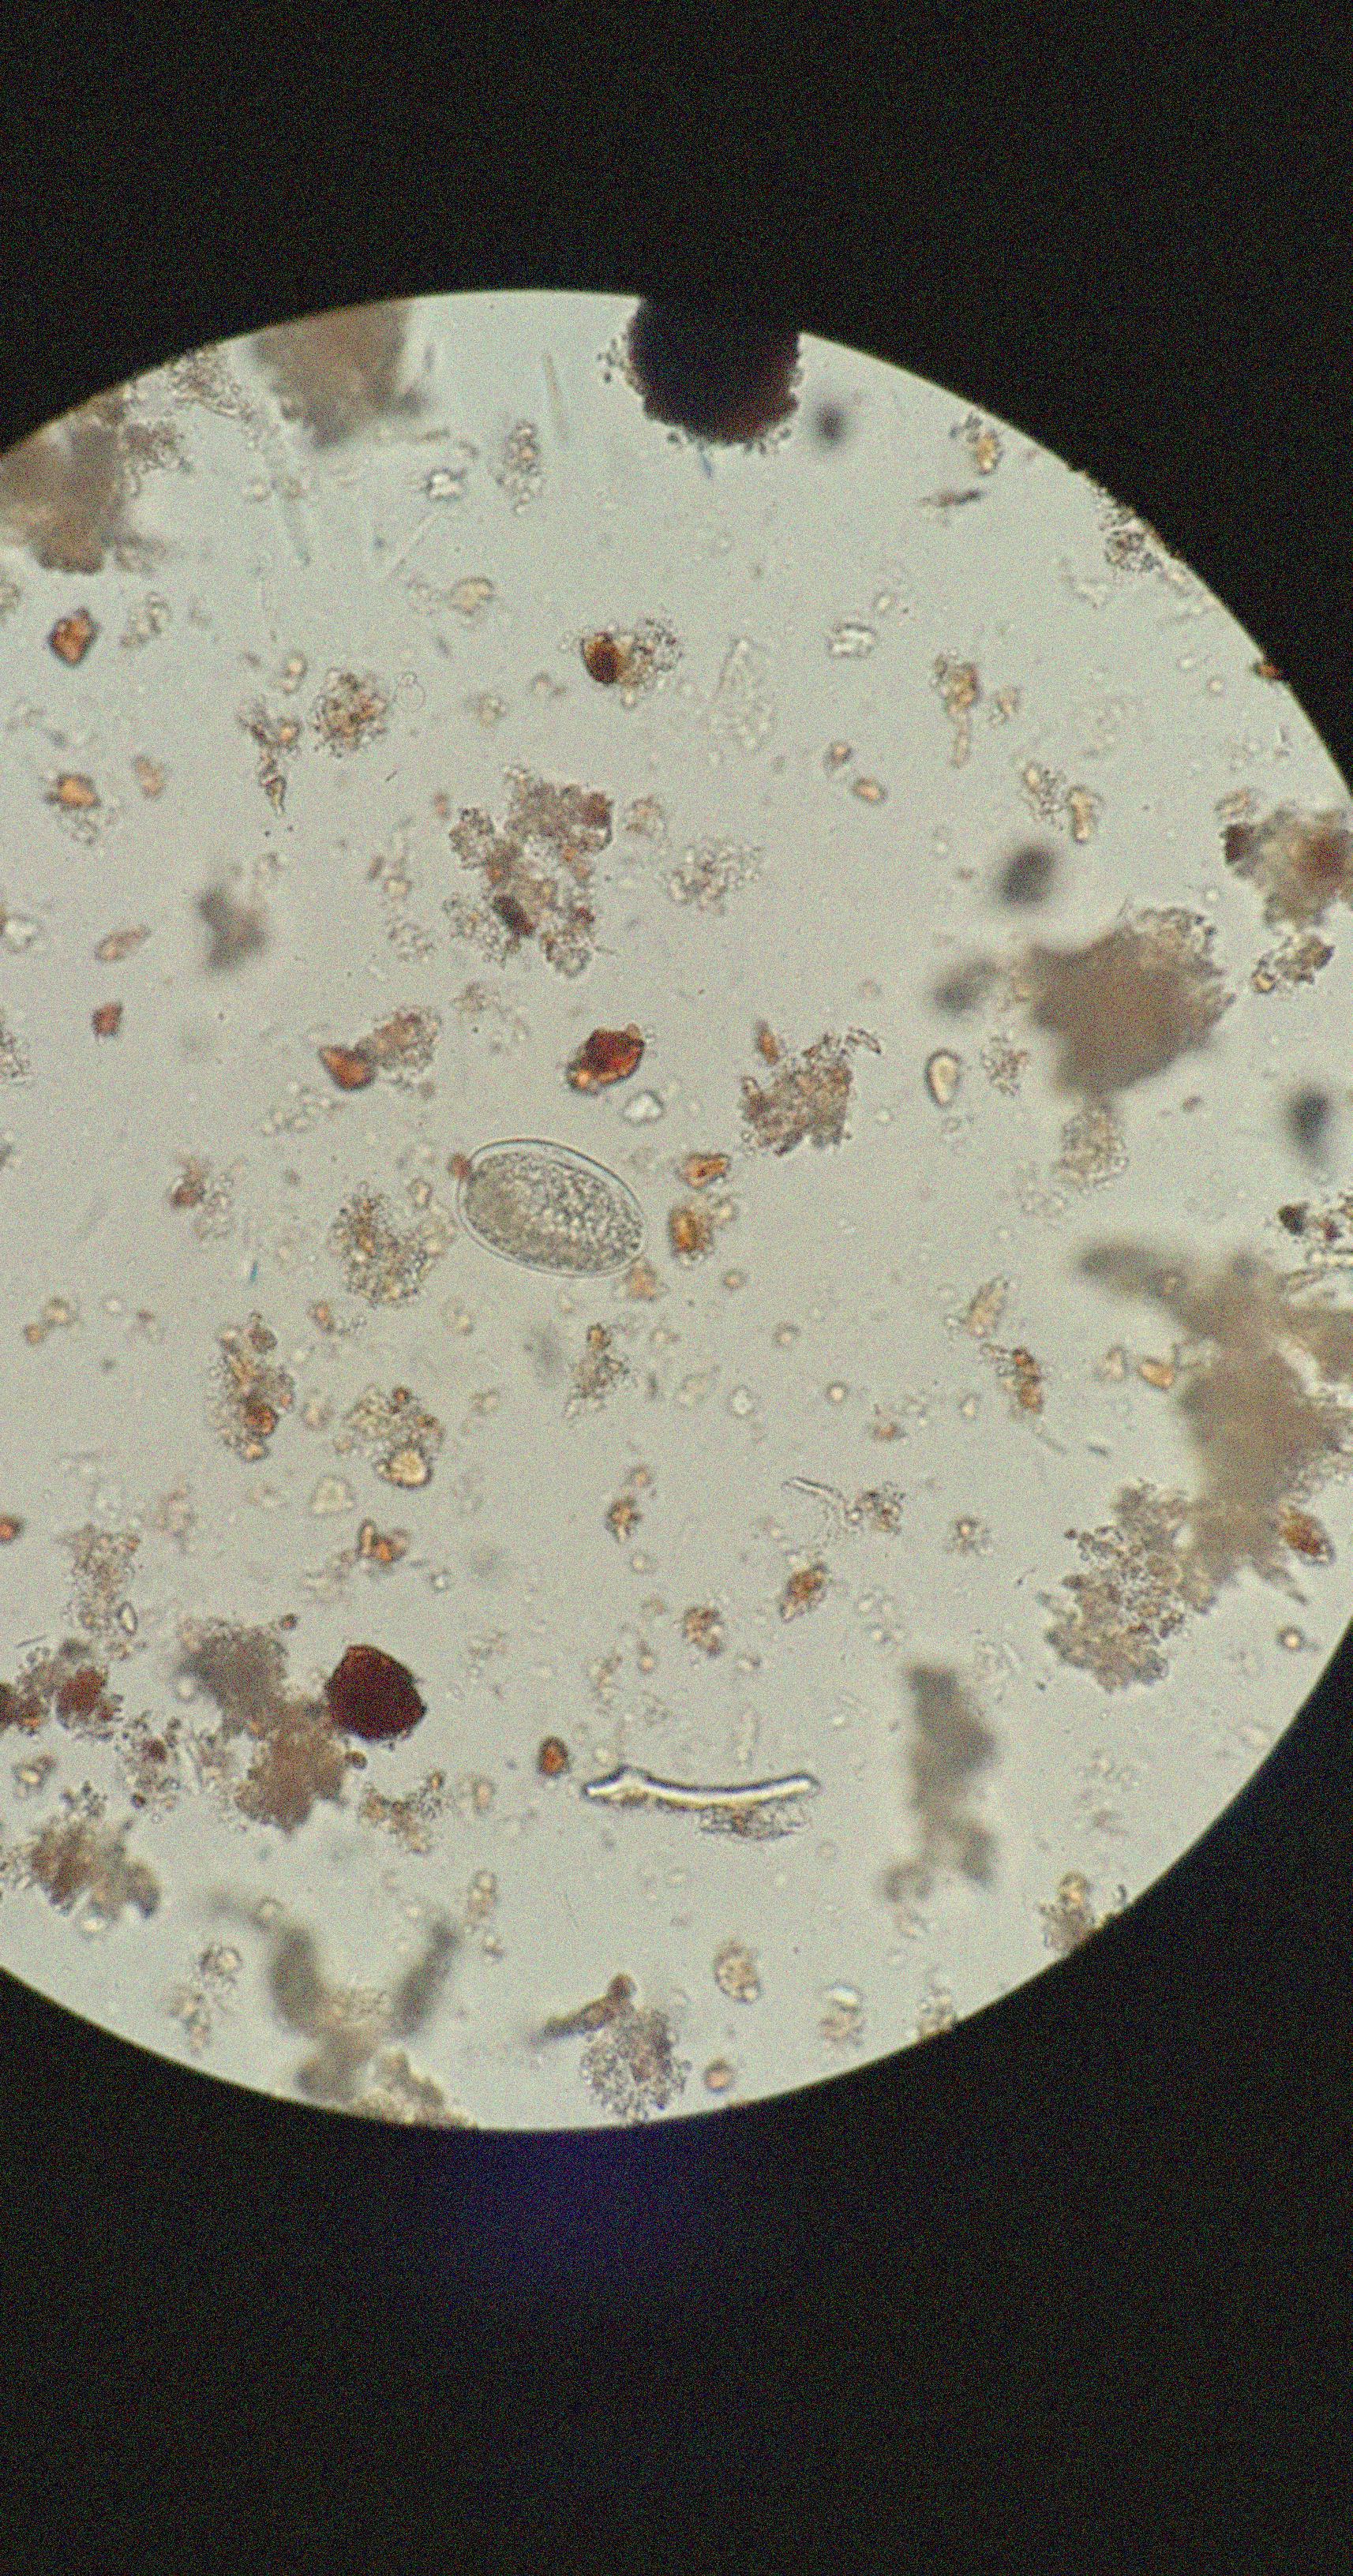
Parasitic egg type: Hookworm egg